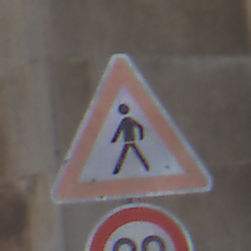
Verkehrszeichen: FussgaengerRechts
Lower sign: Geschwindigkeit80
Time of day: Midday
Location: Outdoor (Urban)
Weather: Overcast
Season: NotSpecified
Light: Natural